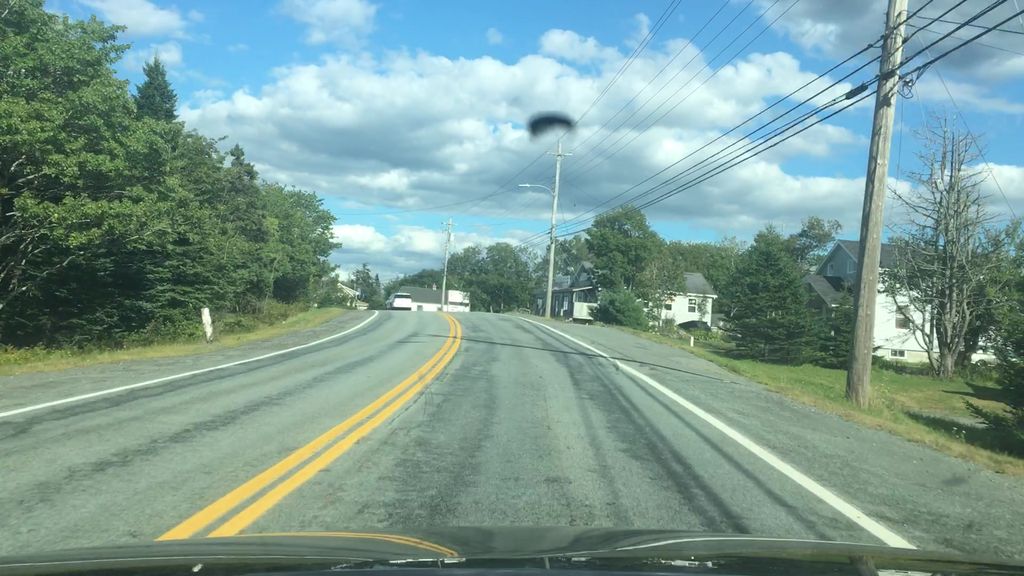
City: halifax